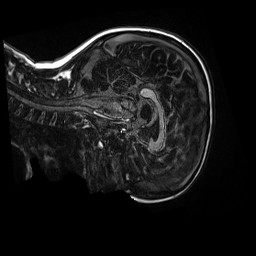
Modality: MP2RAGE
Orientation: sagittal
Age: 10
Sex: male
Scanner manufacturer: siemens
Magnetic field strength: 3 T
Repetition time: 4 s
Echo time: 0.00303 s